Question: I tried to found a method, but no results. I want a ListView like below, and when I click on an element, like "Word", it'll be like this picture :

Is it possible ?
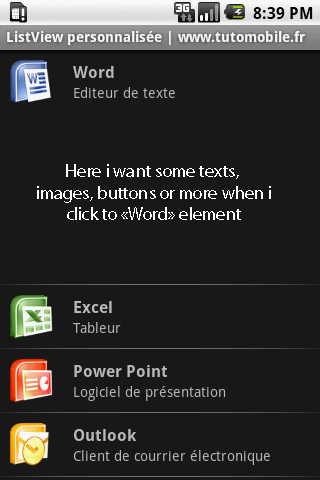
Answer: What you described is what an <URL> does.
Basically it's like a listview so you'll still have to create your own adapter, but it lets you click a row to inflate a bigger item that you can then stuff your text into.